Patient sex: F
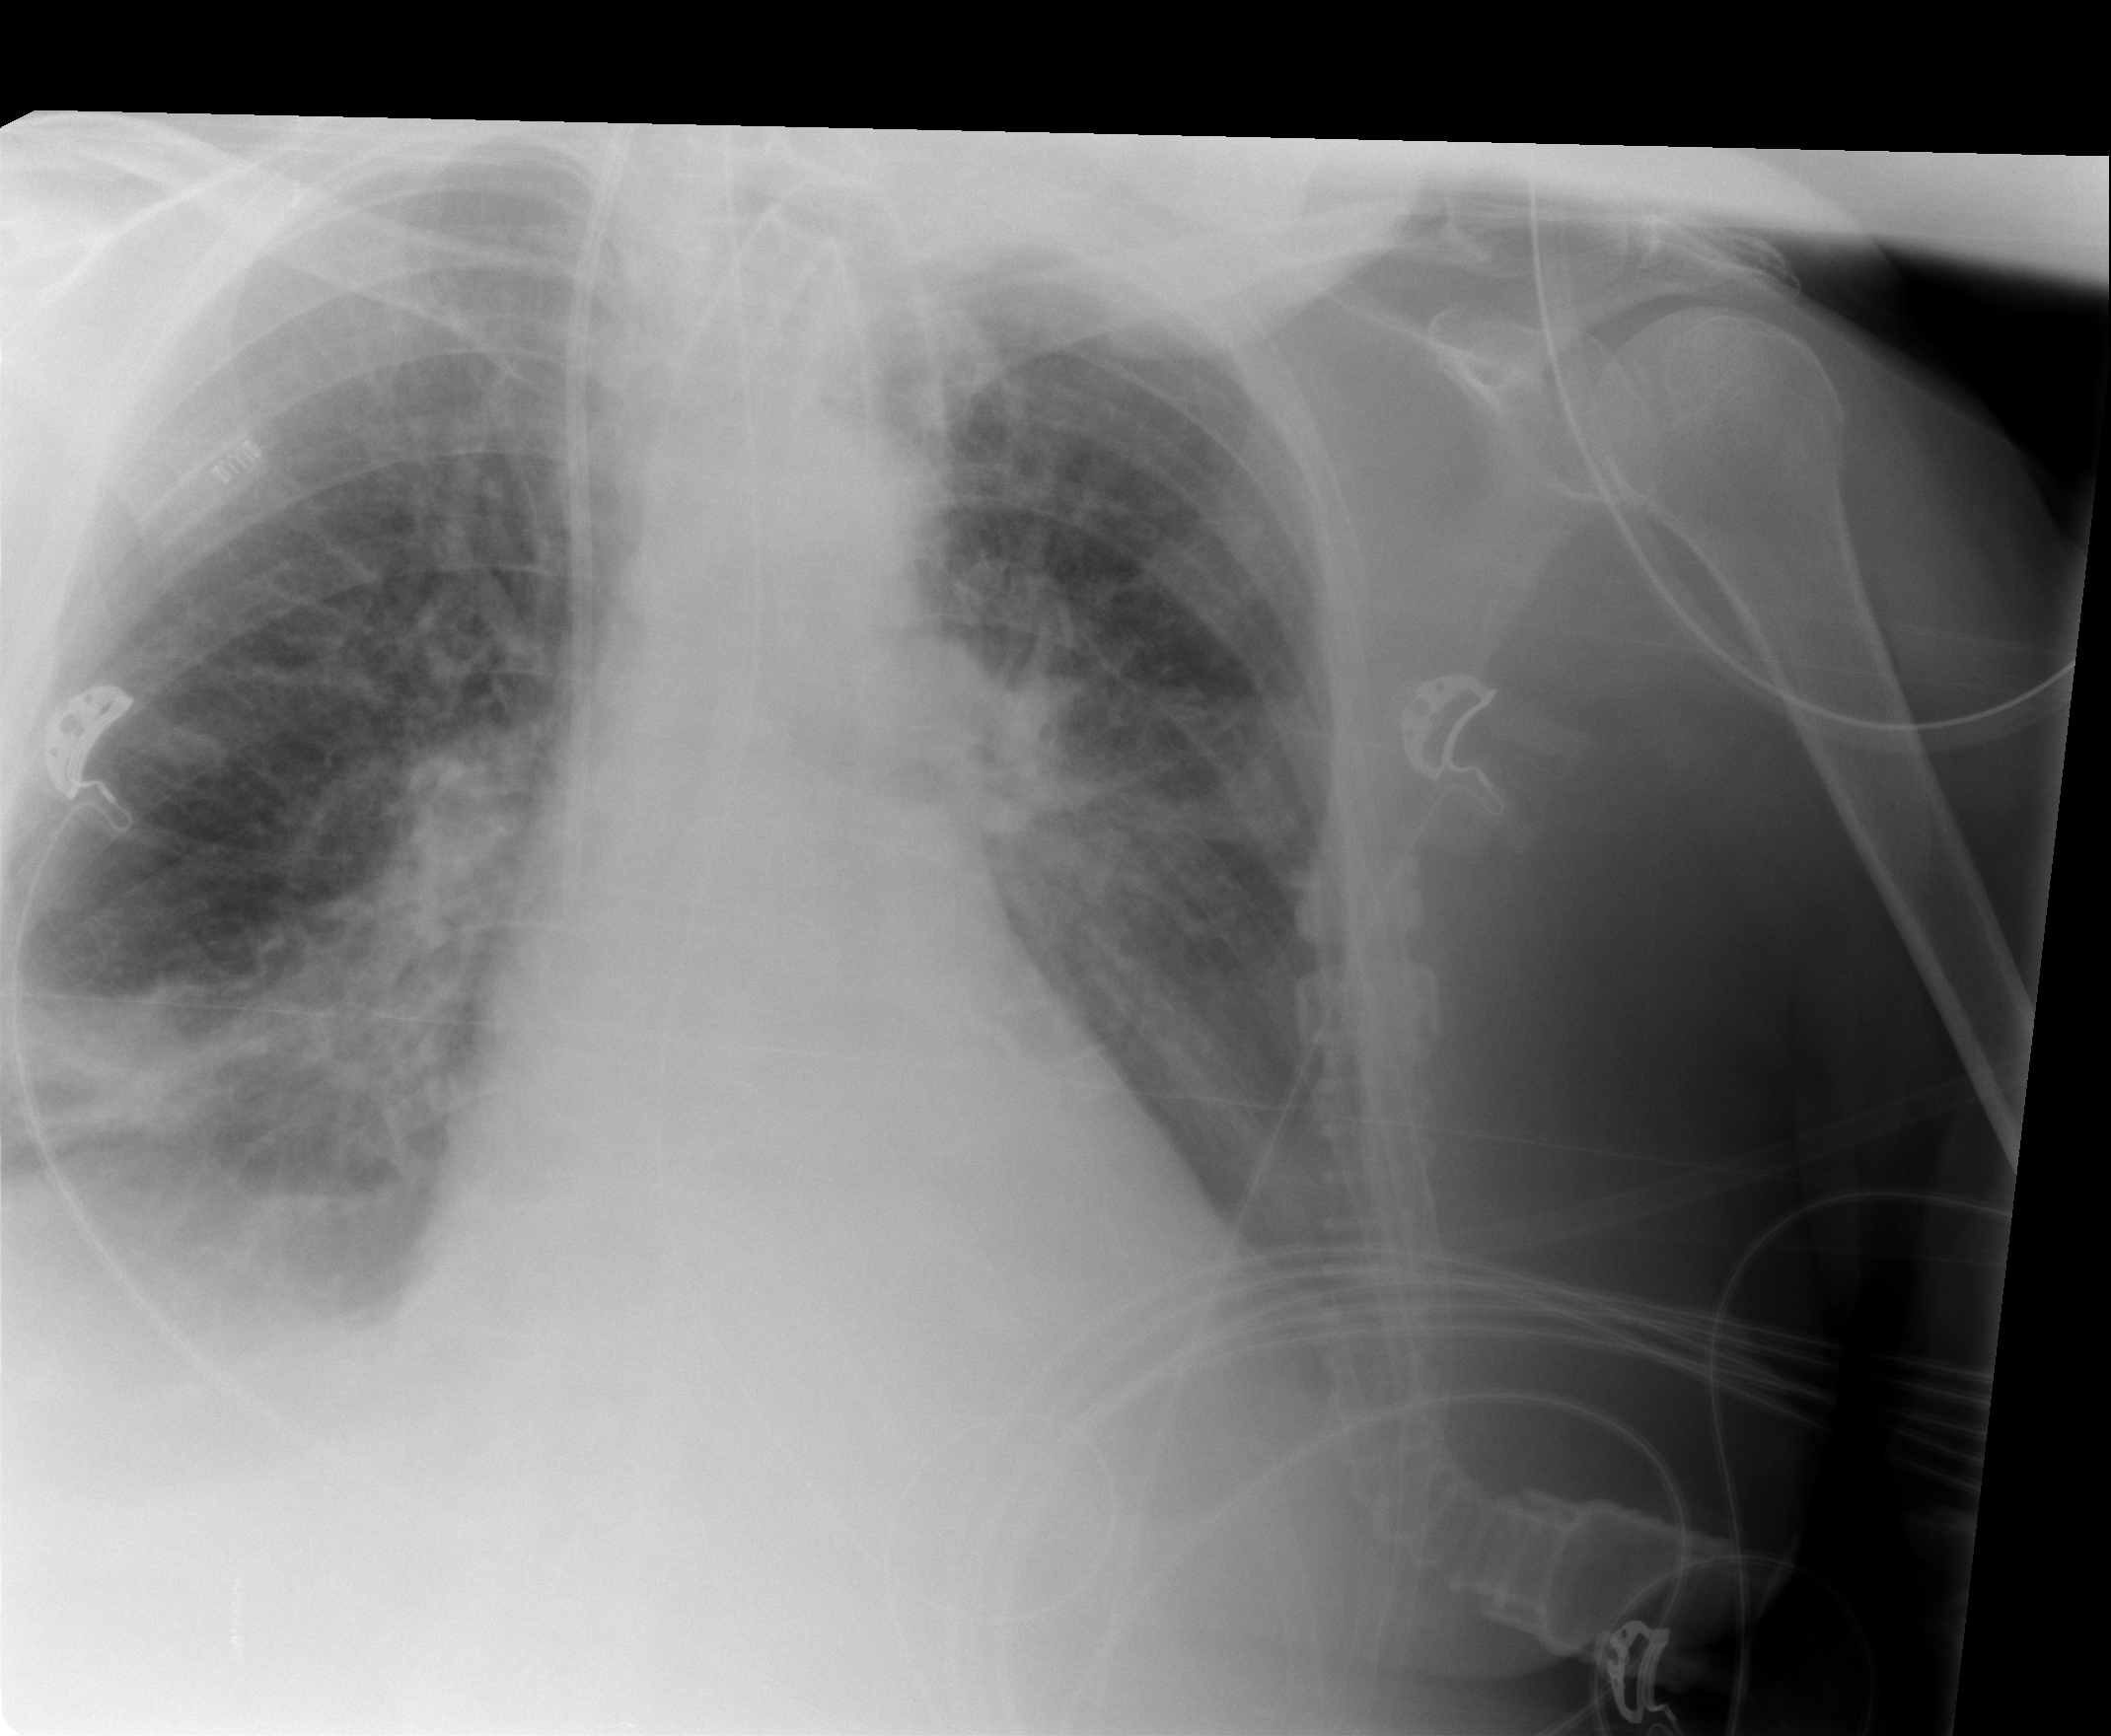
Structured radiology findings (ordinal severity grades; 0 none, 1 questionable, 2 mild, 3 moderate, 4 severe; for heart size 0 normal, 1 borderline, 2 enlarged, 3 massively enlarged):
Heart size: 0
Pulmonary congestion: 2
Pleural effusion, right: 2
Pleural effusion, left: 2
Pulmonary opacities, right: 2
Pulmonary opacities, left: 2
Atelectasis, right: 2
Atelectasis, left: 2